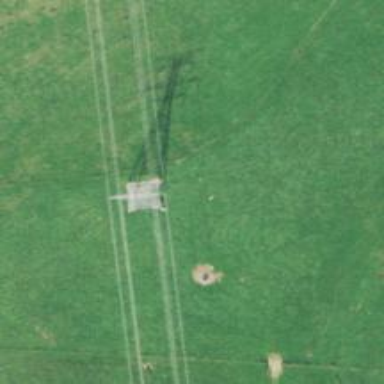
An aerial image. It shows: Lattice structure tower used for power transmission.